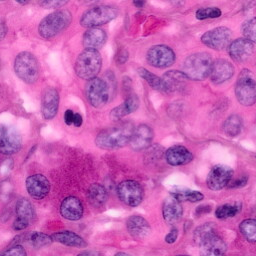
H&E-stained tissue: Pancreatic